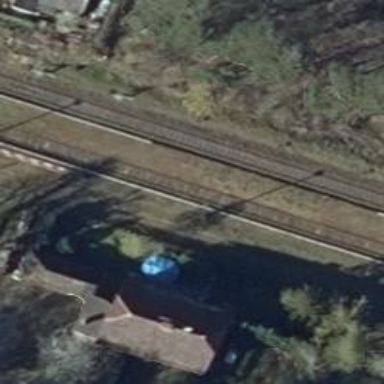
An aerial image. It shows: Preserved railway.